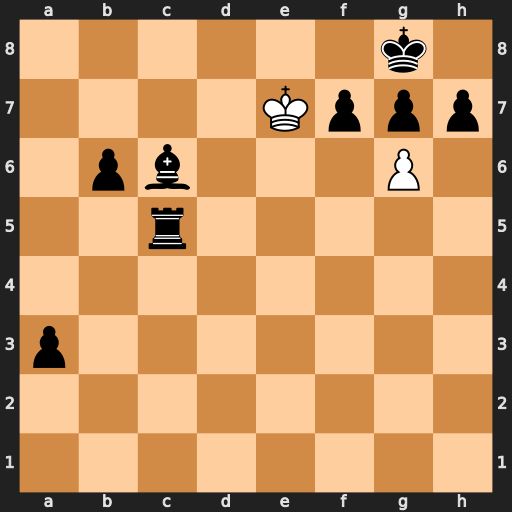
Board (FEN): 6k1/4Kppp/1pb3P1/2r5/8/p7/8/8
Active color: w
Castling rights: -
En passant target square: -
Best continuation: gxf7+ Kh8 f8=Q#